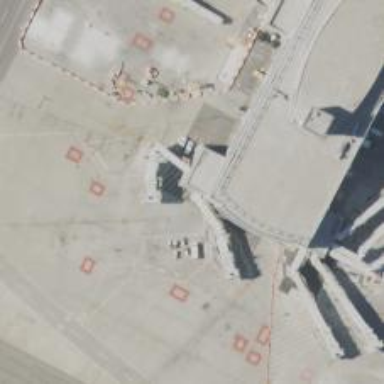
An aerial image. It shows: Airport gate.